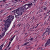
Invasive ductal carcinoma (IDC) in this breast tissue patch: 1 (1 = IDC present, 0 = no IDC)